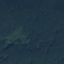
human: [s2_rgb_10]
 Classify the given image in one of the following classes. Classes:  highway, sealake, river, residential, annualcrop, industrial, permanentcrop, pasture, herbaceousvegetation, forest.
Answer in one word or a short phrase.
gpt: Forest